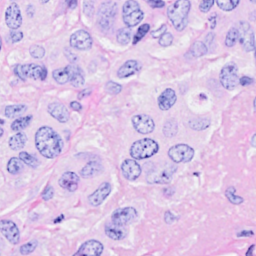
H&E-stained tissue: Breast